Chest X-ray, PA view. Patient: 33 years old, sex M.
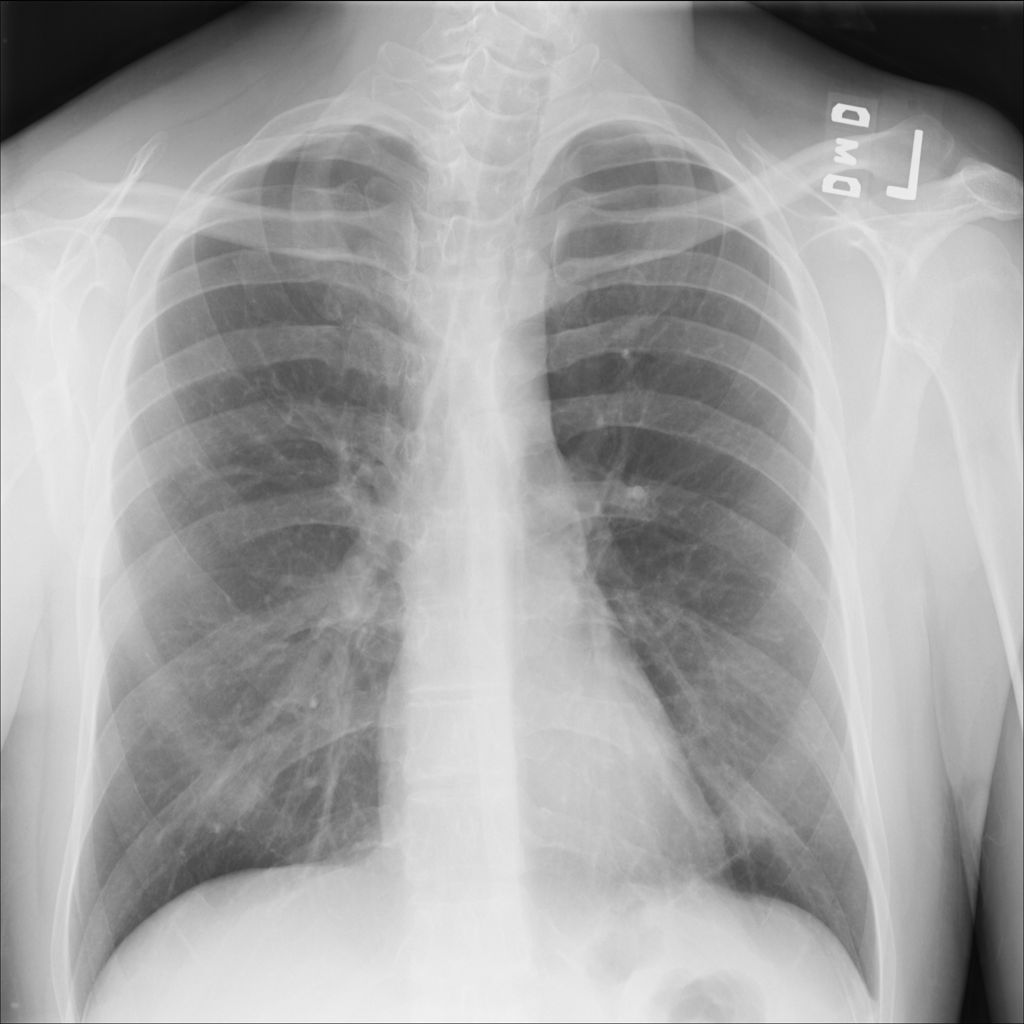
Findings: No Finding